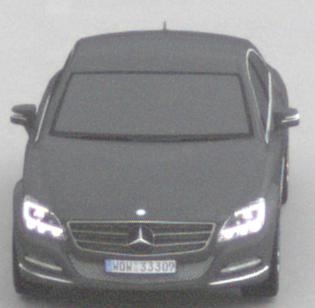
Make: Mercedes-Benz
Model: CLS Coupé 350
Detailed model: CLS-Class (218) Coupé
Model produced from: 2011/01
Model produced until: 2014/07
Doors: 4
Color: gray
Road condition: dry road
Daytime: midday
Contrast: low contrast